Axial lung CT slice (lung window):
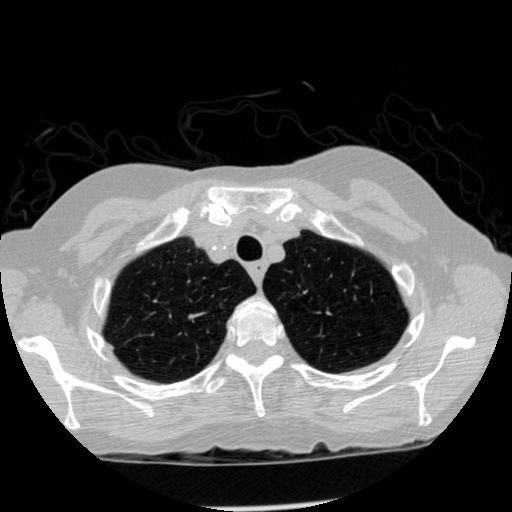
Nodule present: no